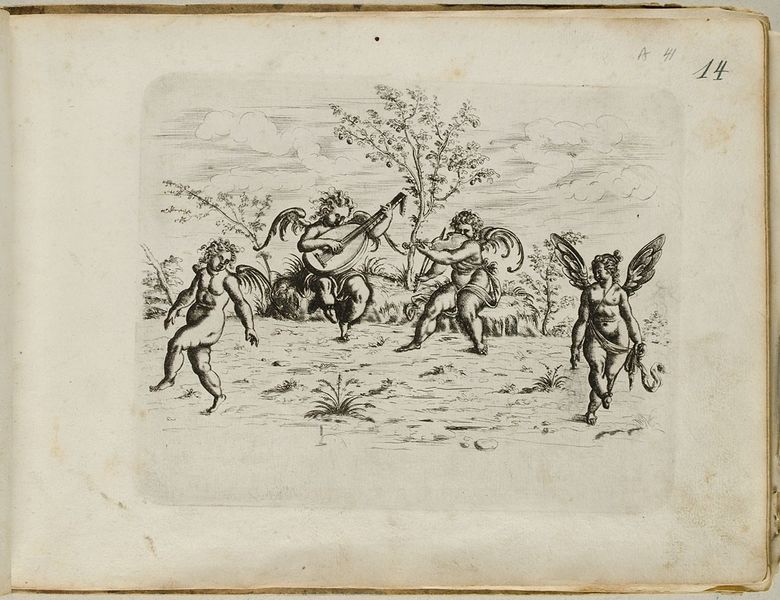
Titel: Zwei musizierende und zwei tanzende Putten, Blatt aus dem 'Neuw Grotteßken Buch'
Künstler: Christoph Jamnitzer
Standort: Hamburg
Institution: Museum für Kunst und Gewerbe Hamburg
Schlagwörter: baum, flügel, himmel, nackt, weiß, wolken, bäume, frauen, landschaft, schwarz, skizze, zeichnung, gras, tuch, wiese, tanz, stein, natur, strauch, gitarre, instrumente, musik, pflanze, pflanzen, tanzen, locken, engel, beine, papier, grafik, graphik, spielen, musizieren, ornamente, fotografie, photographie, spiel, druck, druckgraphik, druckgrafik, schwarz weiß, radierung, stich, bleistift, buchseite, geige, violine, freiheit, kapelle, laute, lyra, amor, putten, welt, leier, psyche, putti, amoretten, zither, musikinstrumente, gabriel, gerippt, knorpelwerk, reproduktionen, 14, druckerzeugnisse, psalterium, sträucher, ornamentstich, vorlageblätter, amoir, barfauß